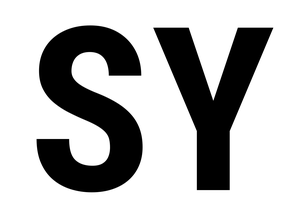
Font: Roboto_Condensed_Bold